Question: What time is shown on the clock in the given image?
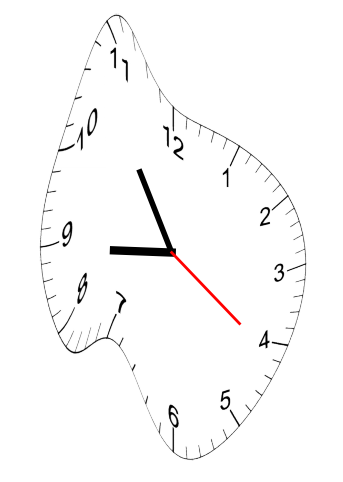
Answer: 08:54:21